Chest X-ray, PA view. Patient: 26 years old, sex M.
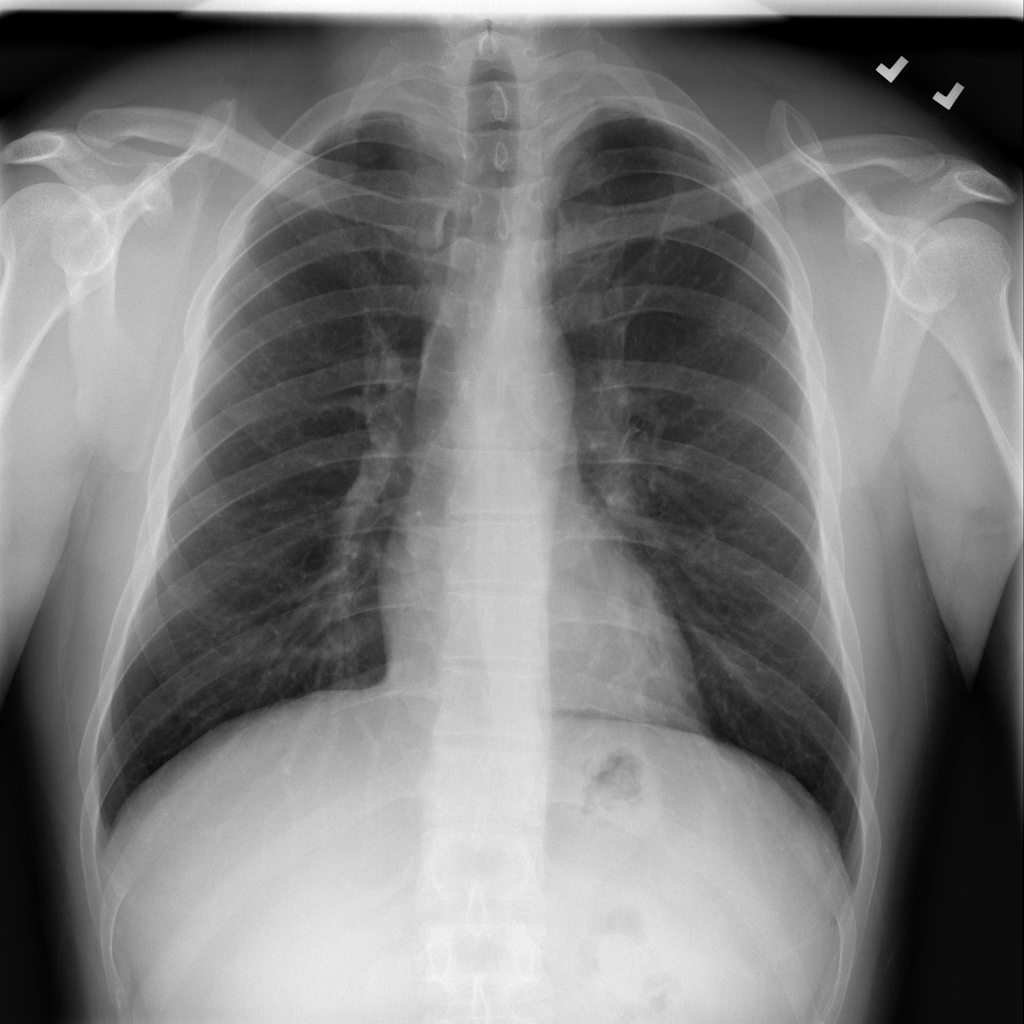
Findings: No Finding